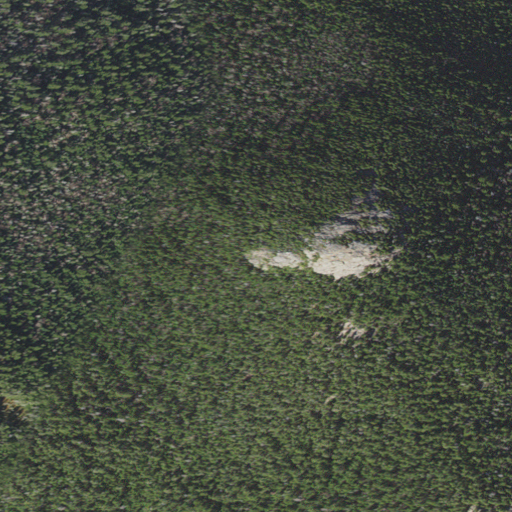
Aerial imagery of mountain in New Hampshire named North Moat Mountain containing only evergreen forest